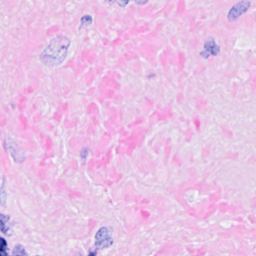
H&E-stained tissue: Breast